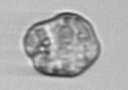
Label: Karenia